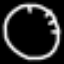
Label: clock